Interaction volume radius: 5 \u00c5
Interaction volume height: 10 \u00c5
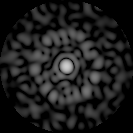
Disorder parameter: 0.8893